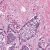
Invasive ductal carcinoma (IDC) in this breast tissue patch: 1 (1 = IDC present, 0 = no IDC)